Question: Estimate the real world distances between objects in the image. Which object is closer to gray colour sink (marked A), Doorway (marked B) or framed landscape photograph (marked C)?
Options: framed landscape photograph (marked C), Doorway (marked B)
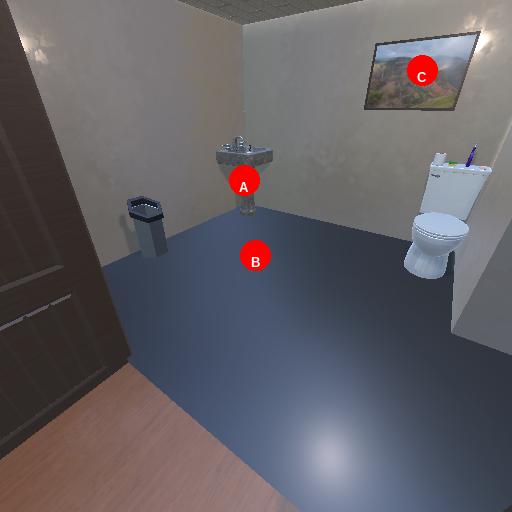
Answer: framed landscape photograph (marked C)